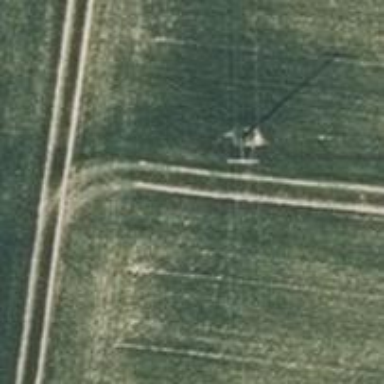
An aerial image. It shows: Power pole.